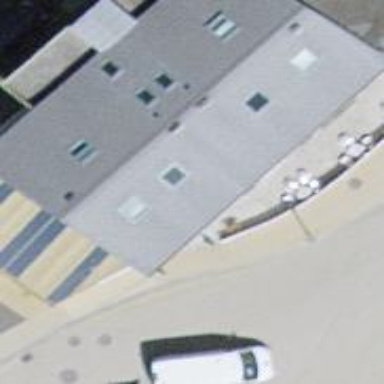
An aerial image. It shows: Restaurant.